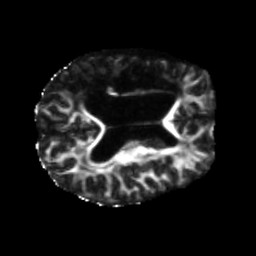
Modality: FA
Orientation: axial
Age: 46
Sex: male
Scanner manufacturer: siemens
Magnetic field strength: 3 T
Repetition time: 5.47 s
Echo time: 0.0854 s